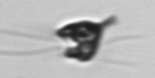
Label: Pyramimonas_longicauda